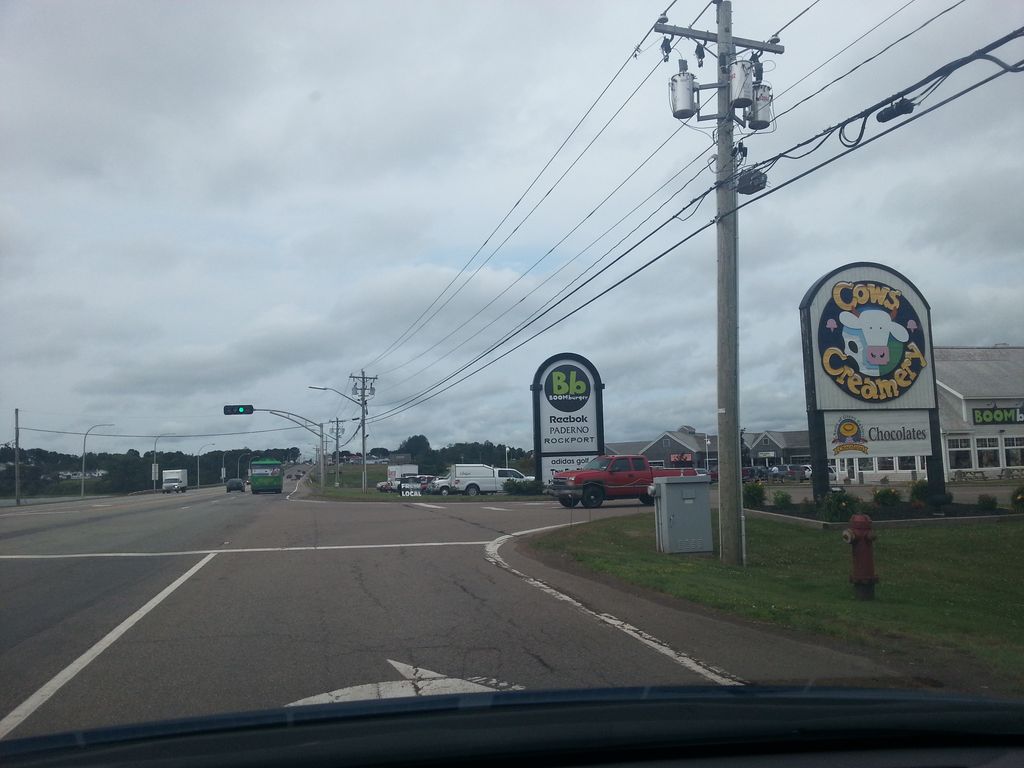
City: charlottetown